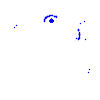
Particle: kaon